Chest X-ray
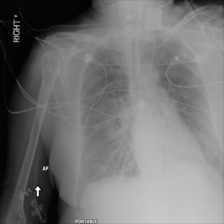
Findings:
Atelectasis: negative
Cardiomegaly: negative
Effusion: negative
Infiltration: positive
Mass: negative
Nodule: negative
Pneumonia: negative
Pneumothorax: positive
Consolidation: negative
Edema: positive
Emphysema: negative
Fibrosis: negative
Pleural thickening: negative
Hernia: negative